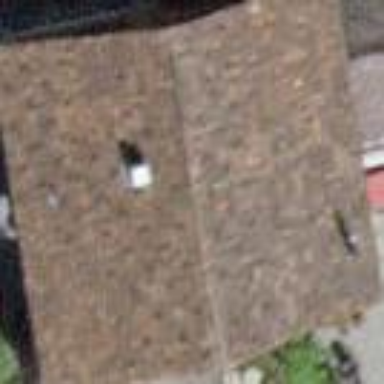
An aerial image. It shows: Detached building.